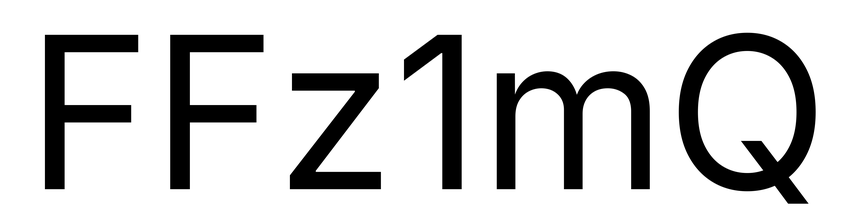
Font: Inter_Regular